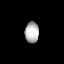
Tissue: lung
Cell type: Endothelial cells
Senescence score: 0.5962
Nuclear area (px): 290
Mean DAPI intensity: 176.566